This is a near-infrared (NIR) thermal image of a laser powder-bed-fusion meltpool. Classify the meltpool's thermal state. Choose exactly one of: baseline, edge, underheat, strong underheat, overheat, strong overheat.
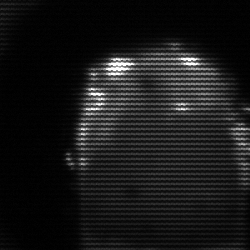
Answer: baseline